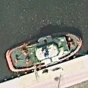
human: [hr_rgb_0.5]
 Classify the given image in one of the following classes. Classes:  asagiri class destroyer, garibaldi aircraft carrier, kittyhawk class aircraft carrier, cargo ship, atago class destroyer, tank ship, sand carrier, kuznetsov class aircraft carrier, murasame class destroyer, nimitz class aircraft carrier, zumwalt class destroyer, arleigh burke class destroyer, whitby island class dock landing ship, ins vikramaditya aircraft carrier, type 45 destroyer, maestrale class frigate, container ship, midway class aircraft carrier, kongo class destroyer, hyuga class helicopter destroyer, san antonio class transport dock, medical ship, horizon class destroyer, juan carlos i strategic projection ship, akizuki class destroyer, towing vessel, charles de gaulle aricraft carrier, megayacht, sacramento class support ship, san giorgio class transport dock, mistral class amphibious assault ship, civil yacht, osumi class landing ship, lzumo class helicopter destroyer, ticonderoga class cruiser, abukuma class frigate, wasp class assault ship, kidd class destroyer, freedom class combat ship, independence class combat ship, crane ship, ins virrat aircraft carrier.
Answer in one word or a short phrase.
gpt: Towing vessel